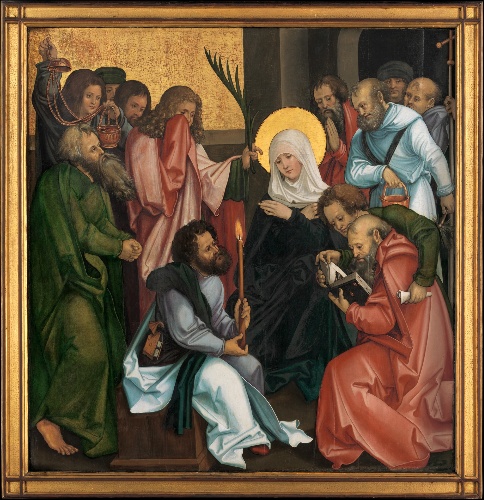
Title: The Dormition of the Virgin; (reverse) Christ Carrying the Cross
Artist: Hans Schäufelein|Master of Engerda
Artist bio: German, Nuremberg ca. 1480–ca. 1540 Nördlingen|German, active ca. 1510–20
Date: ca. 1510
Object type: Painting, from the wing of an altarpiece
Classification: Paintings
Medium: Oil and gold on fir
Dimensions: 55 x 53 1/8 in. (139.7 x 134.9 cm)
Department: European Paintings
Credit line: Purchase, Lila Acheson Wallace, Karen and Mo Zukerman, Kowitz Family Foundation, Anonymous, and Hester Diamond Gifts, 2011
Accession year: 2011
Repository: Metropolitan Museum of Art, New York, NY
Tags: Reading|Apostles|Christ|Virgin Mary|Bearing the Cross|Death of the Virgin